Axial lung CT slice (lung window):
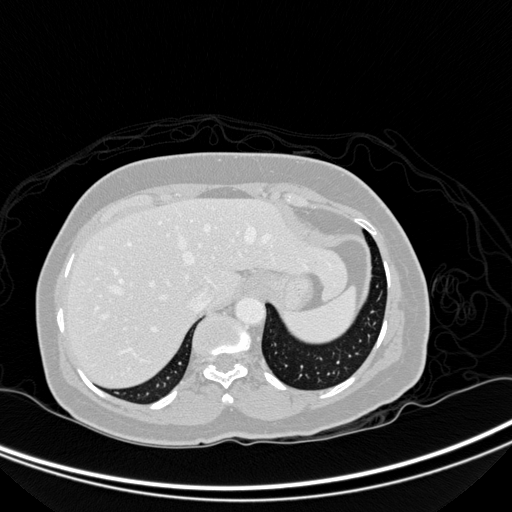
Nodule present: no